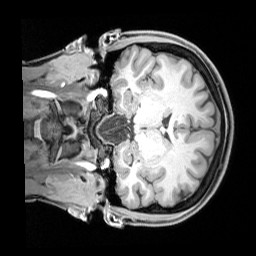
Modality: T1w
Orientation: coronal
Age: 31
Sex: female
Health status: healthy
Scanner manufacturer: siemens
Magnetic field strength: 3 T
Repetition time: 1.65 s
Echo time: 0.00182 s